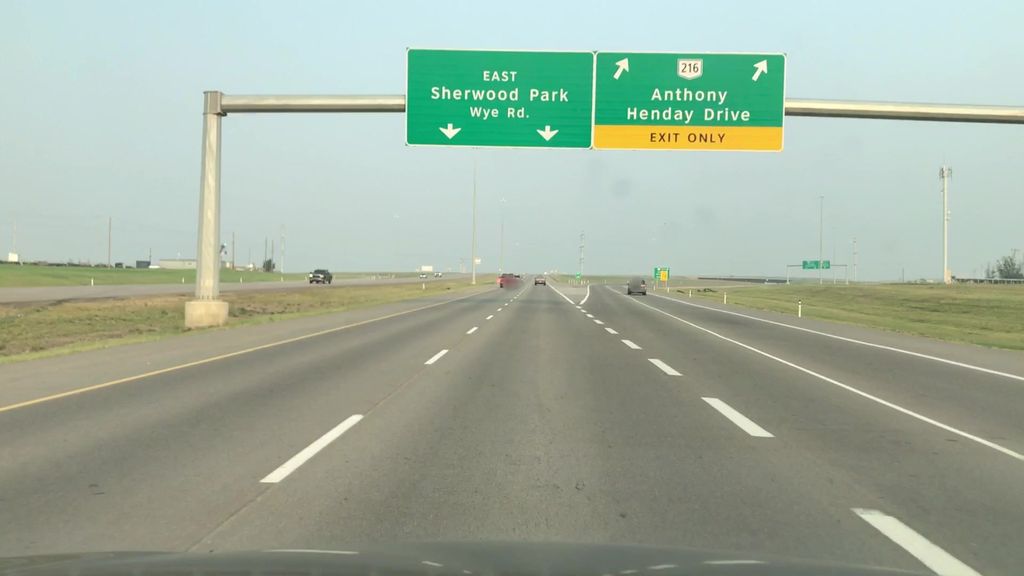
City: edmonton